Interaction volume radius: 5 \u00c5
Interaction volume height: 25 \u00c5
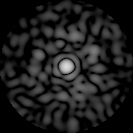
Disorder parameter: 0.8561